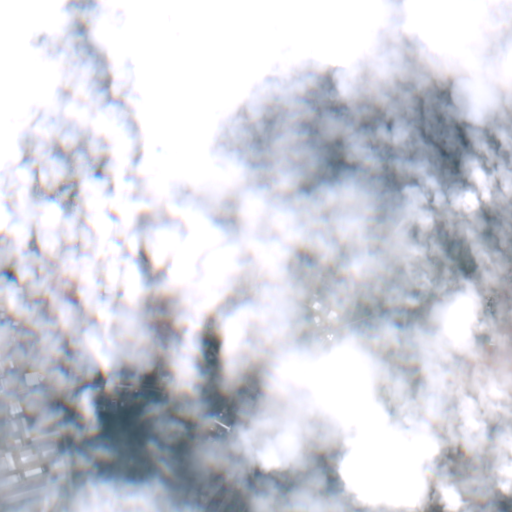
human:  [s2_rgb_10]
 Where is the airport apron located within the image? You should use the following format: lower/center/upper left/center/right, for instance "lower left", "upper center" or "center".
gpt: The airport apron is located in the upper right of the image.
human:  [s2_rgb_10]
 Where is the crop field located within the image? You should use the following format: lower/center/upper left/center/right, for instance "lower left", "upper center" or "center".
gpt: The crop field is located in the lower right of the image.
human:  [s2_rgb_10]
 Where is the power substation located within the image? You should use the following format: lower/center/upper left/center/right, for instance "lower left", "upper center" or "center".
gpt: The power substation is located in the center left of the image.
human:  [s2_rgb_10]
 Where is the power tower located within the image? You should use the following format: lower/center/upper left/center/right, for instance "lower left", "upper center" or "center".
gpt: The power tower is located in the center left of the image.
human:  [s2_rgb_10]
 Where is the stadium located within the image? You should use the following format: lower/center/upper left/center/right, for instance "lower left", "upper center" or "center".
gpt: The stadium is located in the upper right of the image.
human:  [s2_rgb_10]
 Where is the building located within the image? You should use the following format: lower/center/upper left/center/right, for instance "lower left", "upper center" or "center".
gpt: There is no building in the image.